Question: I am using Visual Studio 2015 the community version.
When I try to add the MySQL Connector in the references it will fail even when I try to add it via NuGet Packages it still fails.
I have tried searching the web for solutions but I kept getting the same result, failure.
I have no idea where to get a .NETCore version of MySQL Connector.
Here is my error

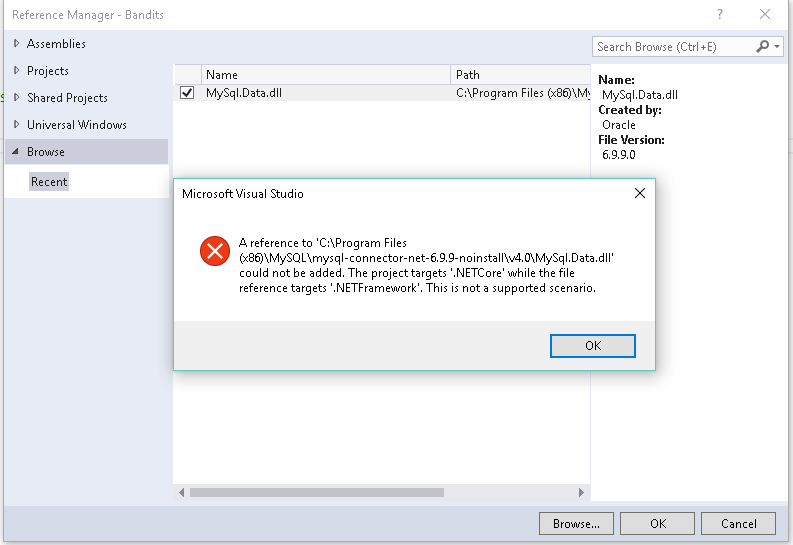
Answer: As your exception image suggested, the error is clearly:
> The project targets '.NETCore' while the file reference targets '.NetFramework'. This is not a supported scenario.
To see the difference between them, you can refer to the answer here: <URL>.
For the MySQL Connector for WinRT, you can refer to <URL>.
Just tested, you can download <URL>
Then you can find the 'MySql.Data.RT.dll' in your MySQL connector installed path for example: 'C:\Program Files (x86)\MySQL\MySQL Connector Net 6.7.9\Assemblies\RT', and for UWP app, you can reference this .dll file successfully:
<URL>